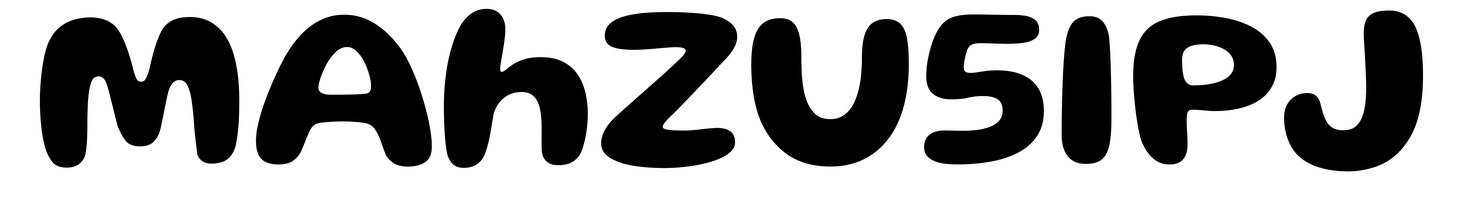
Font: Gluten_SemiBold